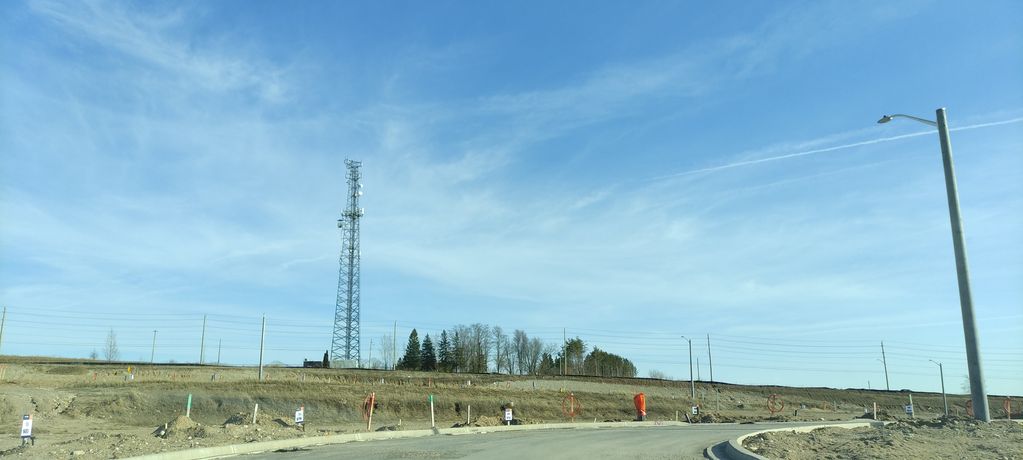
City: kitchener-waterloo